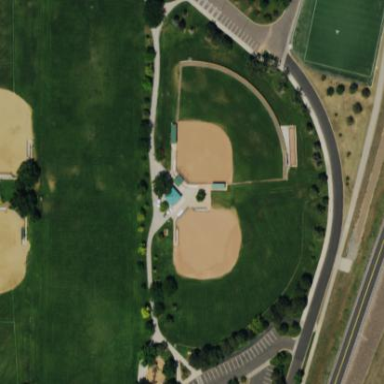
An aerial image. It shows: Baseball pitch for leisure land.